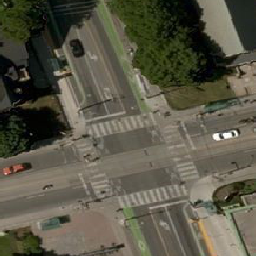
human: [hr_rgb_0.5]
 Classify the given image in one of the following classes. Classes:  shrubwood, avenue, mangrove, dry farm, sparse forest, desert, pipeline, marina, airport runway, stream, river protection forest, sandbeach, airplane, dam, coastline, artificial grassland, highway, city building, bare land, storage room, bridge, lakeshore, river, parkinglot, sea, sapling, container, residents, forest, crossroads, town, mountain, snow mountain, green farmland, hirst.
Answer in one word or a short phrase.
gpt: crossroads